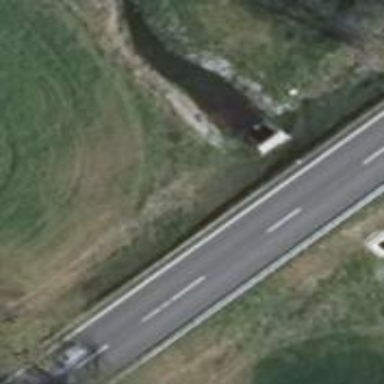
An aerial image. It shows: Tunnel.